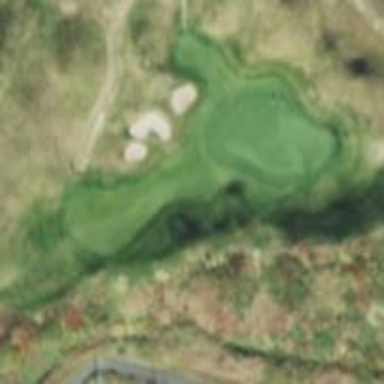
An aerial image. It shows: Area with grass used as rough in golf course.